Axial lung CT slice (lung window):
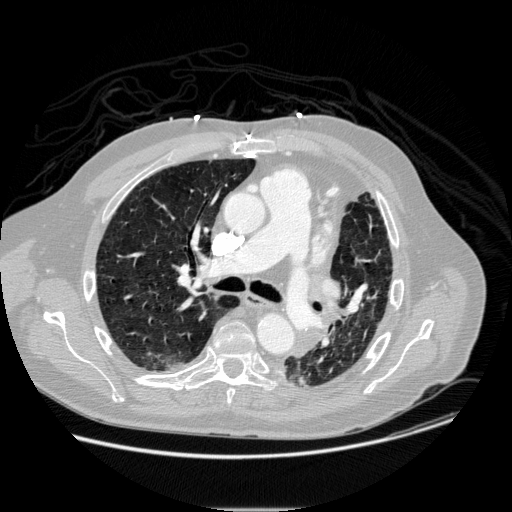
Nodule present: no